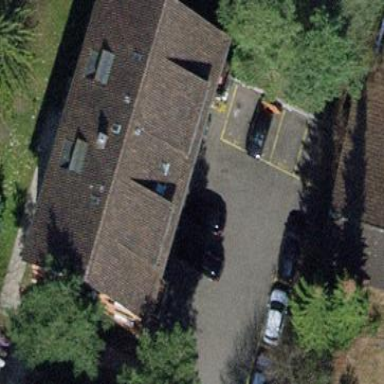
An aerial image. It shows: Gabled roofed apartments building with grey roof.